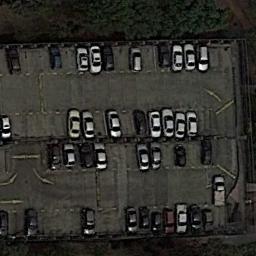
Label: parking_lot